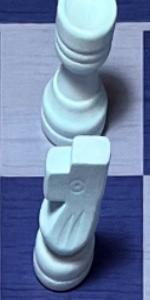
Label: Knight_White